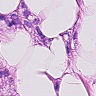
Metastatic tissue present: yes